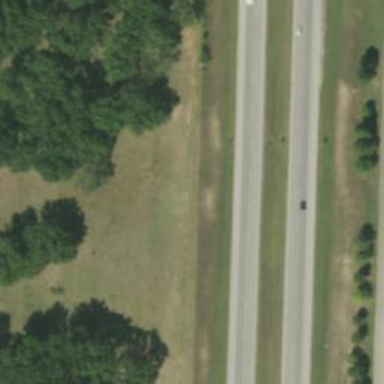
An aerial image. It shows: This image shows trunk highway that functions as expressway.